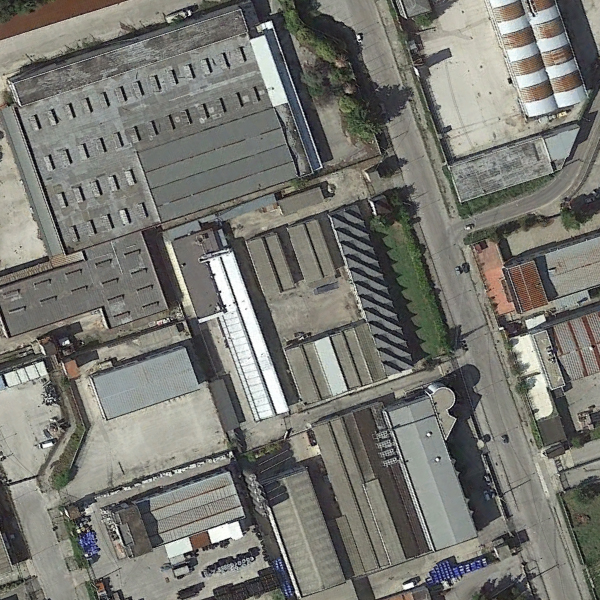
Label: Industrial